Question: Url for me to get pdf. I need like a 4 page pdf file to get UIImage, but not all of it, but only part of the page. Please tell me how to make this easier. Thanks for the time spent
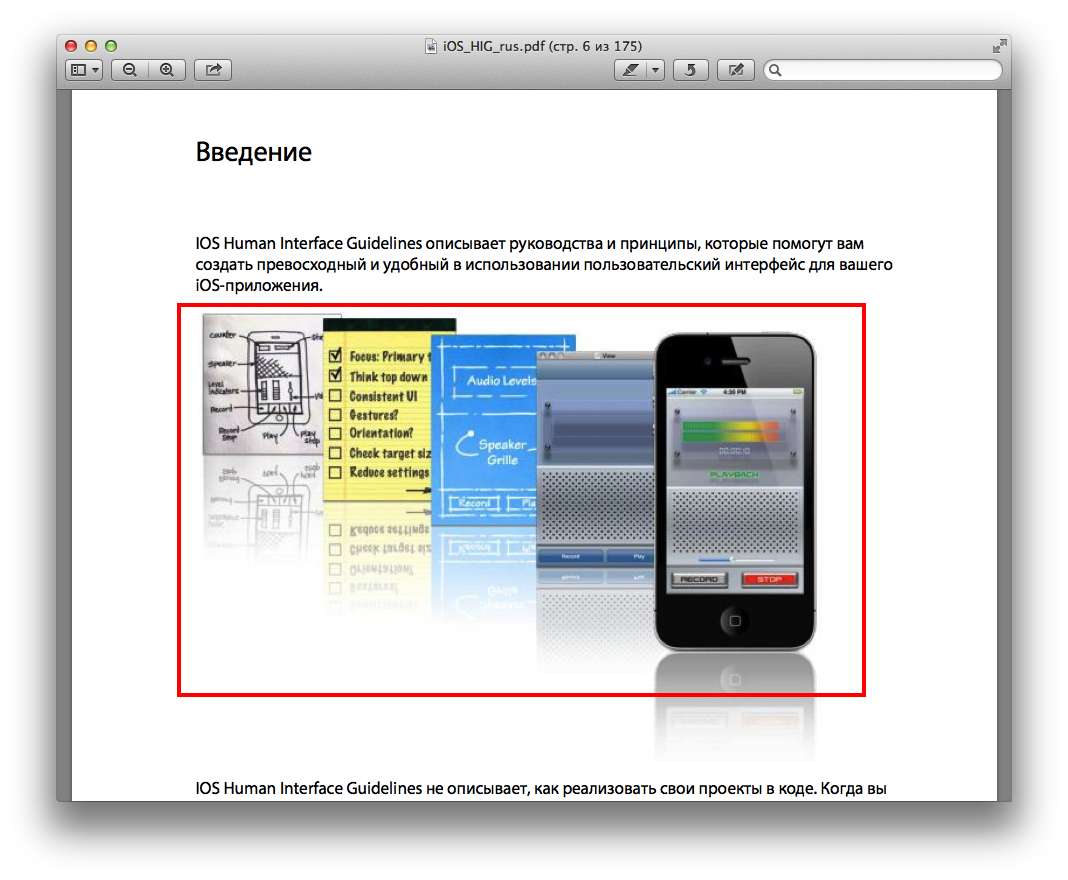
Answer: Use this framework to convert UIImage to PDF.
<URL>